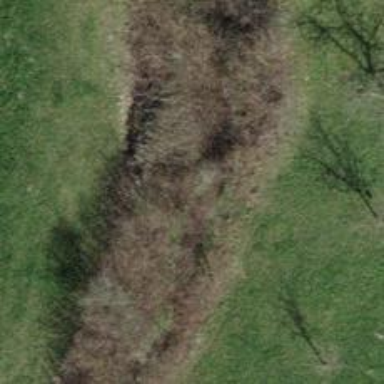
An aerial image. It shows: Hedge barrier.